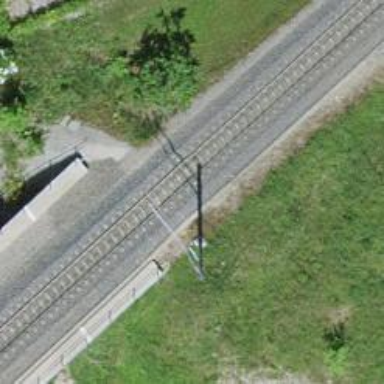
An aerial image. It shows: Bridge across tram railway with electrified contact lines. It has one track.